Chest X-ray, PA view. Patient: 45 years old, sex F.
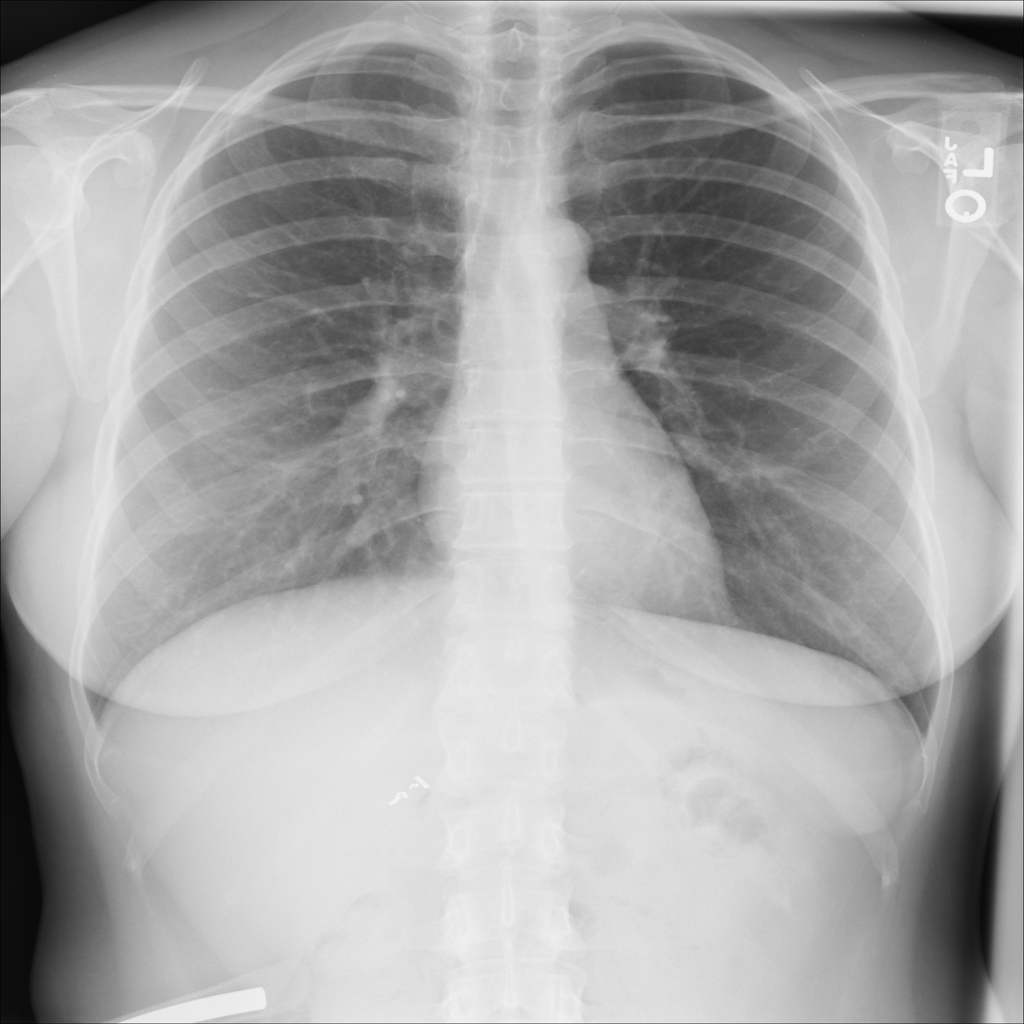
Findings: No Finding